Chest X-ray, PA view. Patient: 64 years old, sex M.
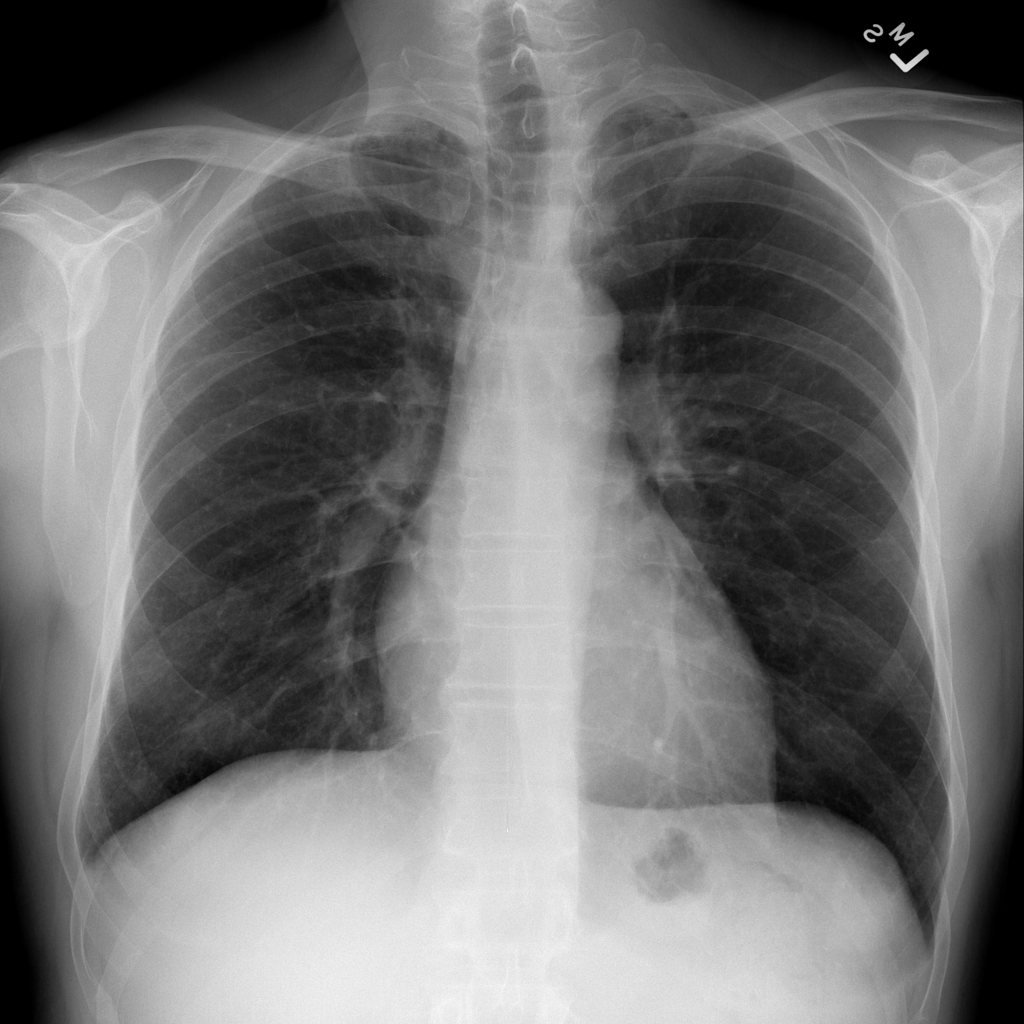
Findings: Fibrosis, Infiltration